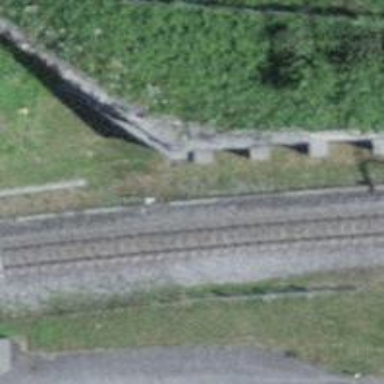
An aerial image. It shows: Retaining wall.